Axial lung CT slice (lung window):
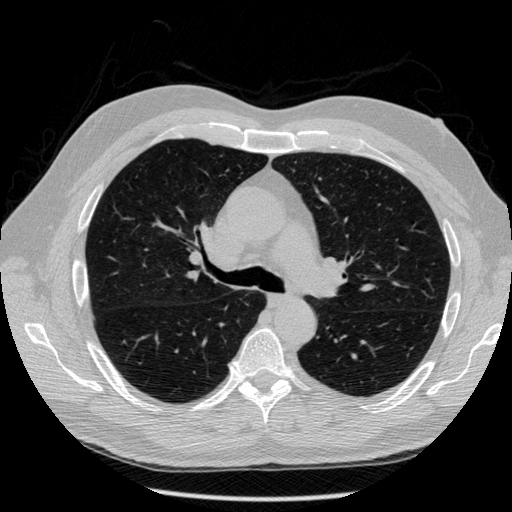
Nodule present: no